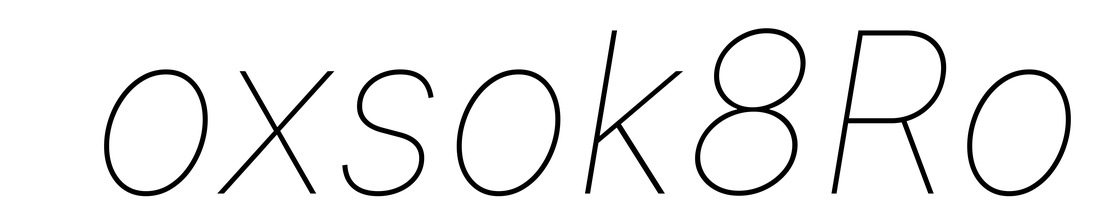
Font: Inter-Italic_Thin_Italic